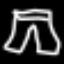
Label: pants